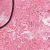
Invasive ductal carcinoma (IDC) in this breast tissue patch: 0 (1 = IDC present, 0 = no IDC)